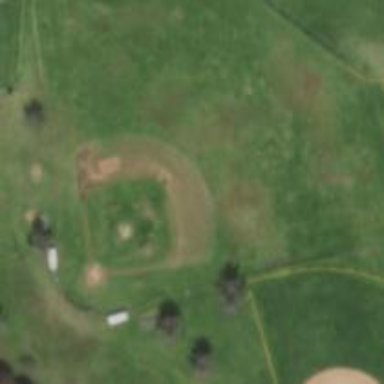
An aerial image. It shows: Baseball pitch for leisure land.